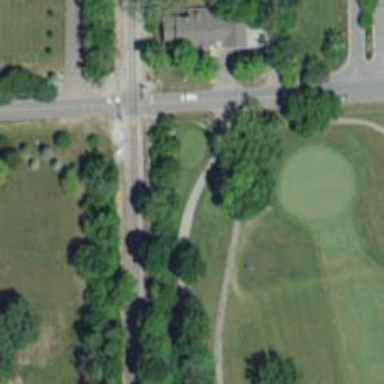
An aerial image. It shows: Path for both road and golf.